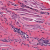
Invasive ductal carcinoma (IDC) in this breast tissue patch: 0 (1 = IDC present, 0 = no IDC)